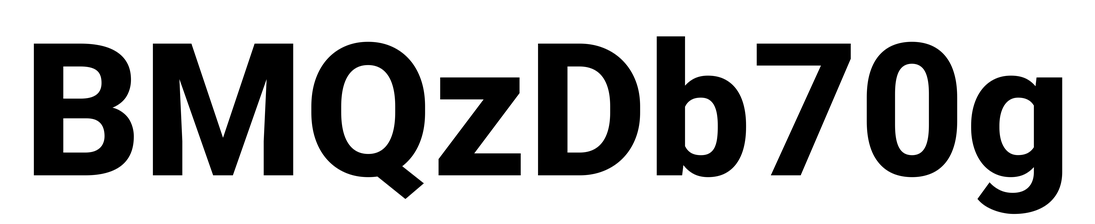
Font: Roboto_ExtraBold